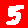
Digit: 5